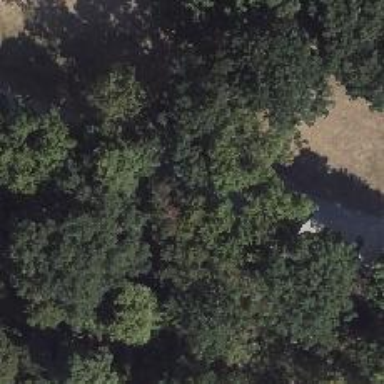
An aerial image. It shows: Broadleaved deciduous tree located in park.